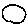
Label: circle